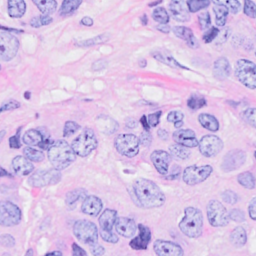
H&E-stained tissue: Breast